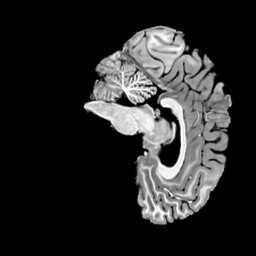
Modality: T1w
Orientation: sagittal
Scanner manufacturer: siemens
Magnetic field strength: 7 T